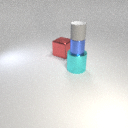
small gray rubber cylinder above large cyan metal cylinder